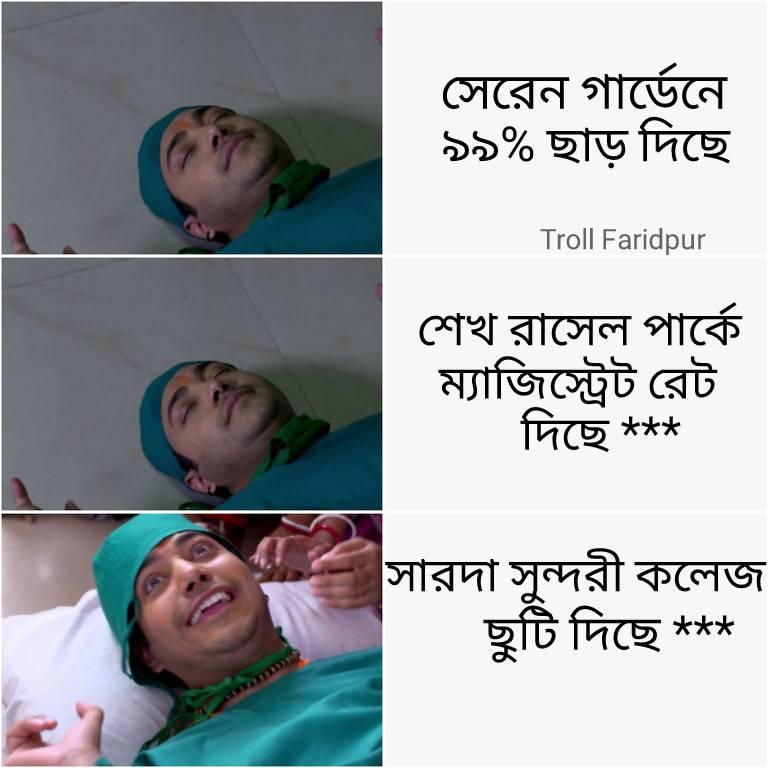
Caption: সেরেন গার্ডেনে ৯৯% ছাড় দিছে    শেখ রাসেল পার্কে ম্যাজিস্ট্রেট রেট দিছে ***    সারদা সুন্দরী কলেজ ছুটি দিছে ***
Label: non-hate